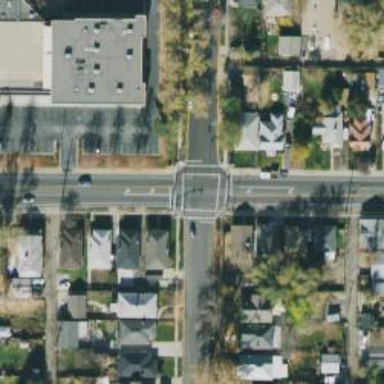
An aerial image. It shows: Crossing with marked lines on the road.